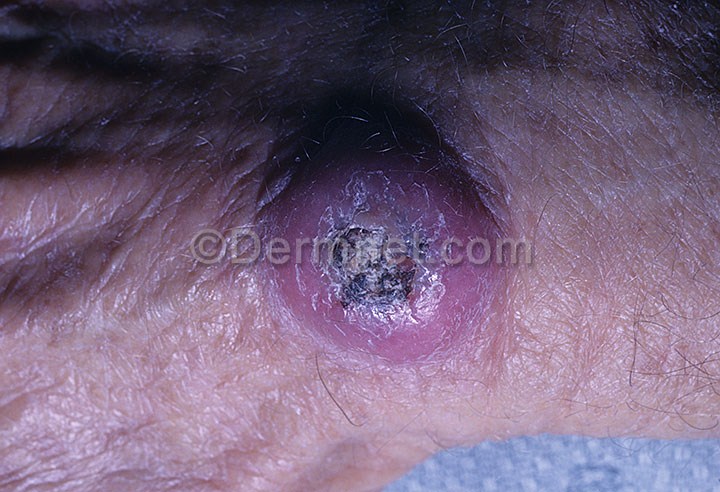
Disease: Seborrheic Keratoses and other Benign Tumors